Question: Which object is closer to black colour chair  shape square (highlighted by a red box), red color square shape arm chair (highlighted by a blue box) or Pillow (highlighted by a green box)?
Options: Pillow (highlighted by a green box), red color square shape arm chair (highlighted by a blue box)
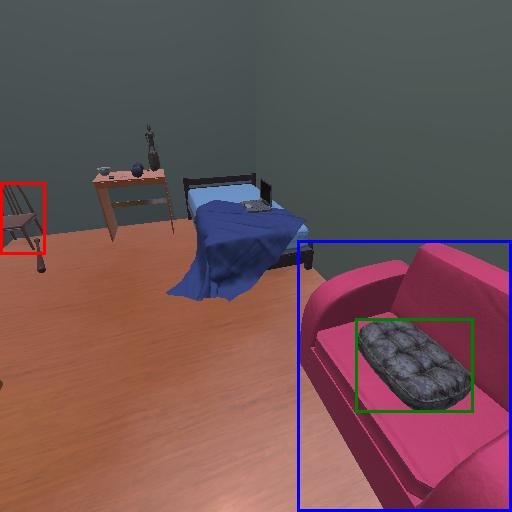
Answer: Pillow (highlighted by a green box)